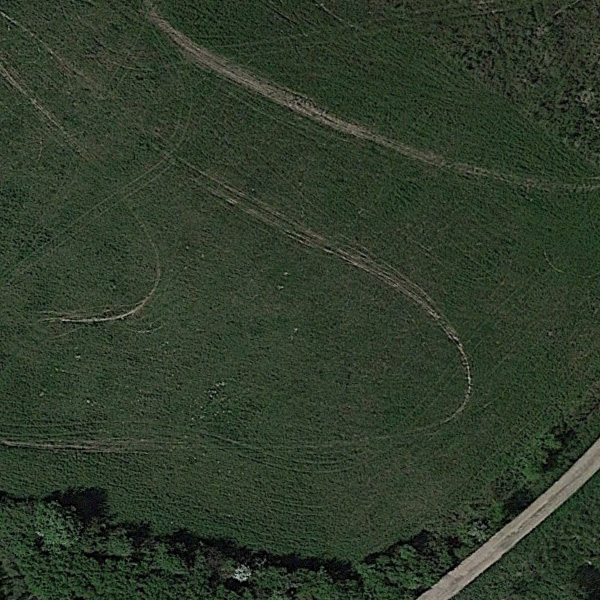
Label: Meadow